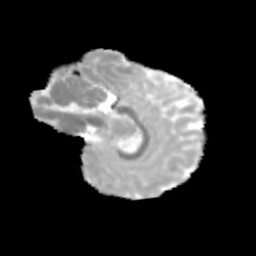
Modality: MD
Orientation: sagittal
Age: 12
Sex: male
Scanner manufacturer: siemens
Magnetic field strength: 3 T
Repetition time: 3.8 s
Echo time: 0.07 s